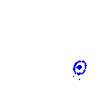
Particle: electron